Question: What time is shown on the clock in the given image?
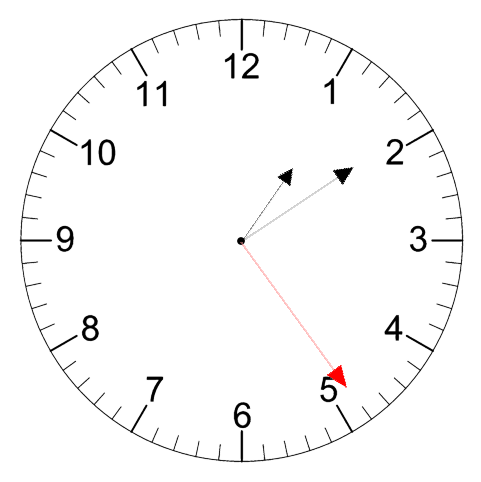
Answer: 01:09:24